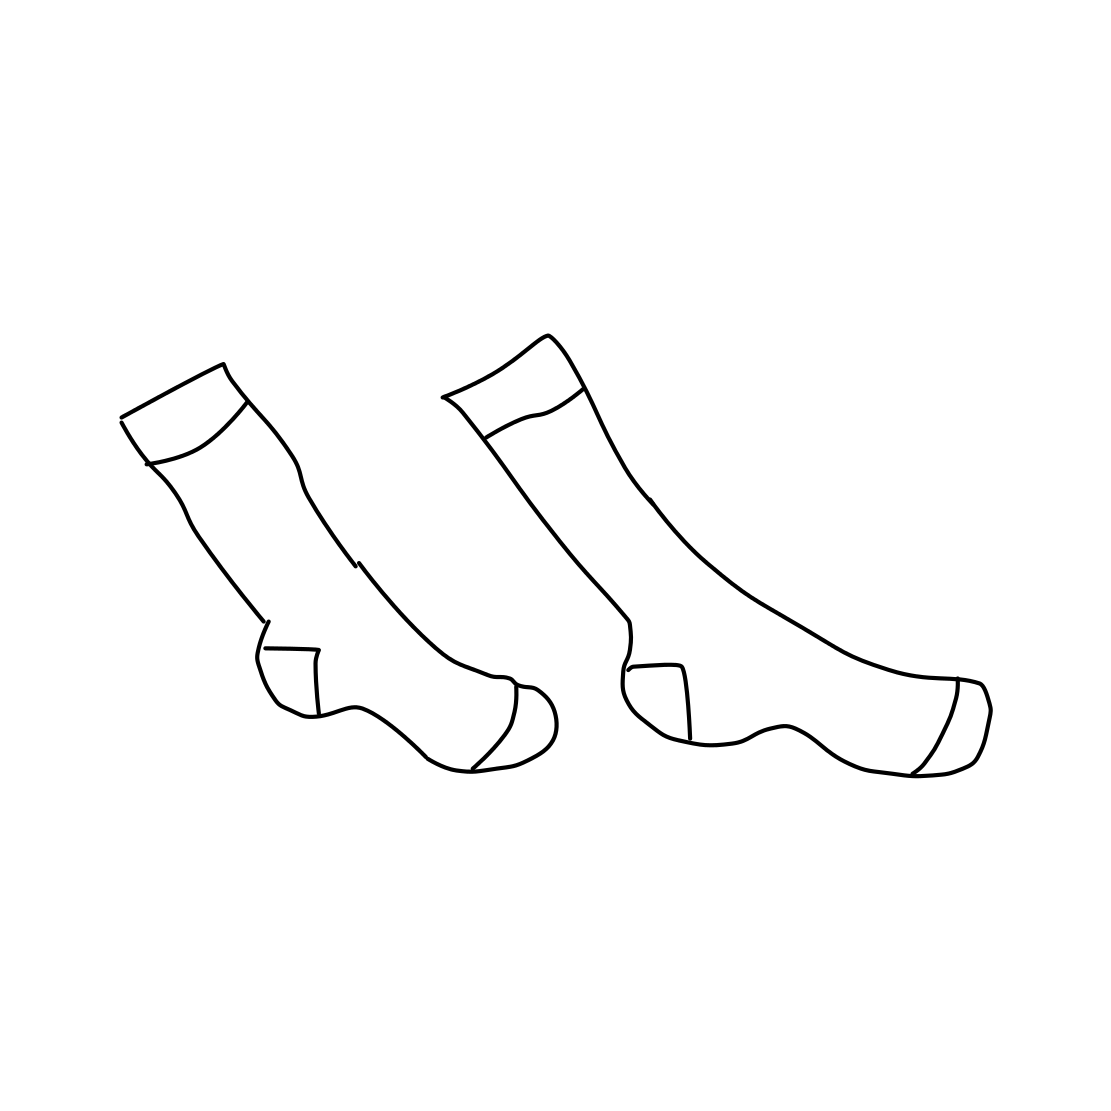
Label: socks